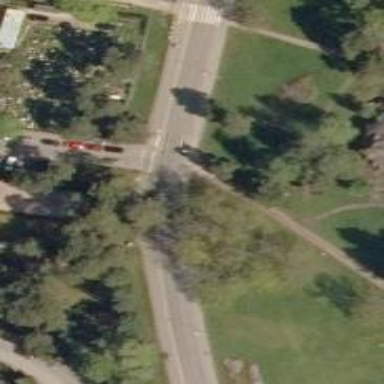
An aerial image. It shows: Marked crossing on the road.